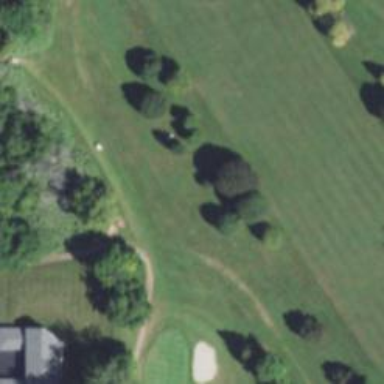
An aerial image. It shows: Footway that doubles as golf path.